Question: I have this table, and I want to do the following:
For an element a(i,j) of the table, it's value is the product of the last element in the row(i) times the last element in the column(j), divided by the last element in the matrix (i_max,j_max)
What I have tried so far, to get an idea of where I'm at:

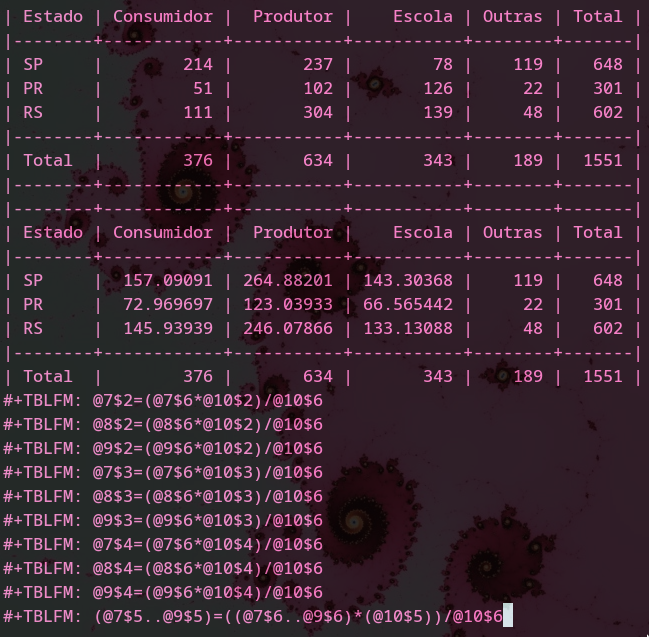
Answer: Here is what you need:
1. @>, or @>$0 refers to the last row, current column.
2. $>, or @0$> refers to the current row, last column.
3. @>$> refers to the last cell in the table.
Documentation <URL>.
'''
| C1 | C2 | C3 | C4 | 5 | C6 |
|-------+-----------+-----------+-----------+---+------|
| sp | 157.09091 | 264.88201 | 143.30368 | | 648 |
| pr | 72.969697 | 123.03933 | 66.565442 | | 301 |
| rs | 145.93939 | 246.07866 | 133.13088 | | 602 |
|-------+-----------+-----------+-----------+---+------|
| total | 376 | 634 | 343 | | 1551 |
#+TBLFM: @5$6=vsum(@I..@II)::@2$2..@4$4=@0$>*@>$0/@>$>
'''